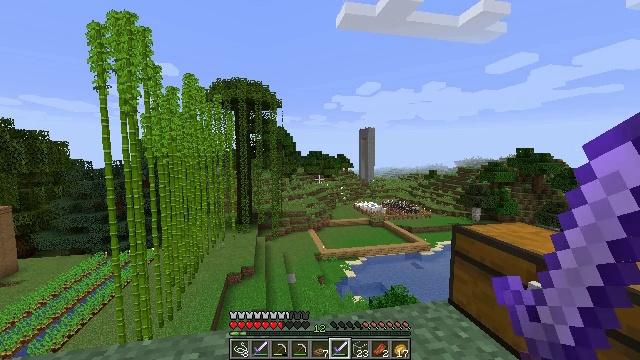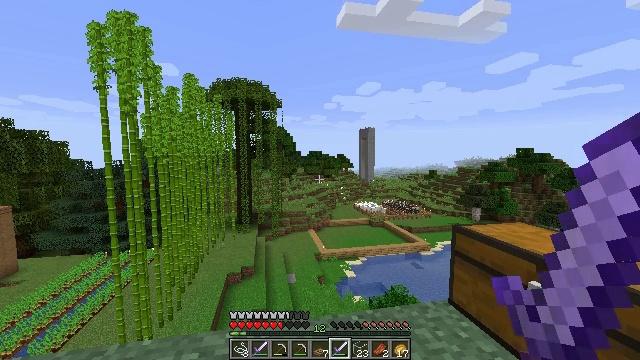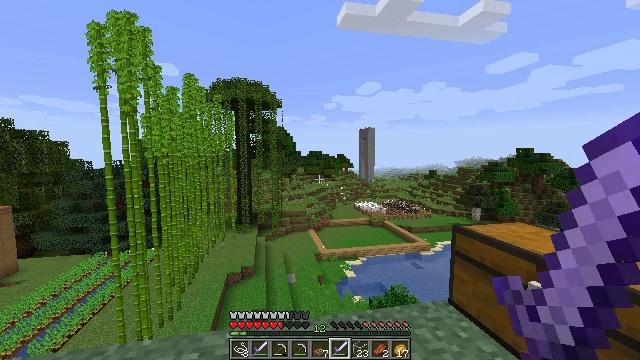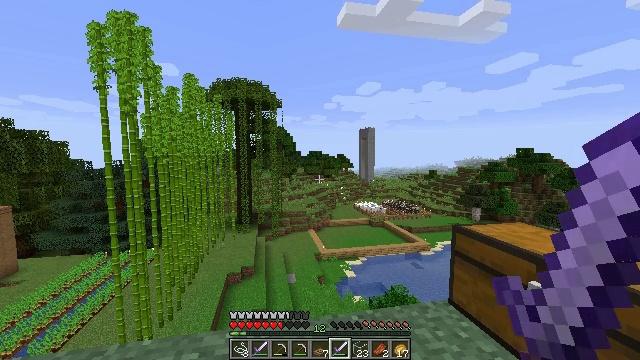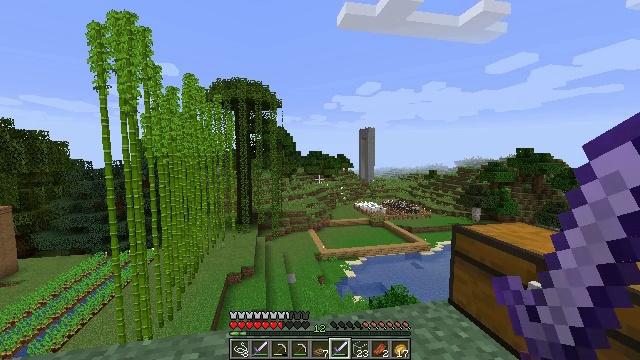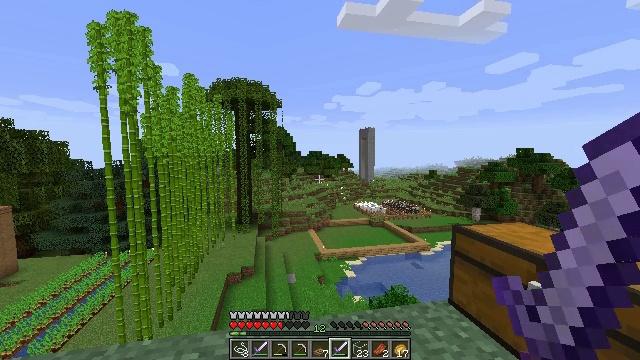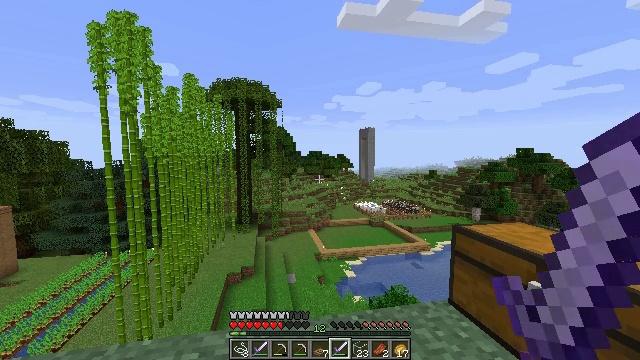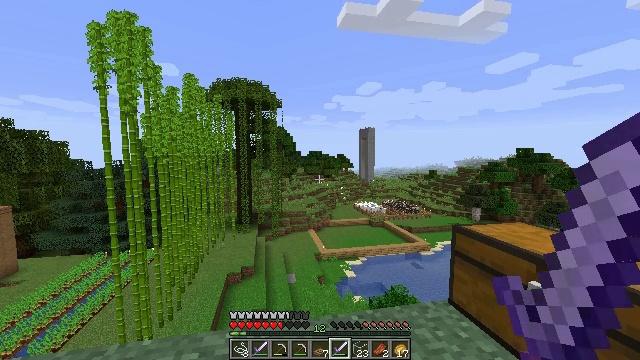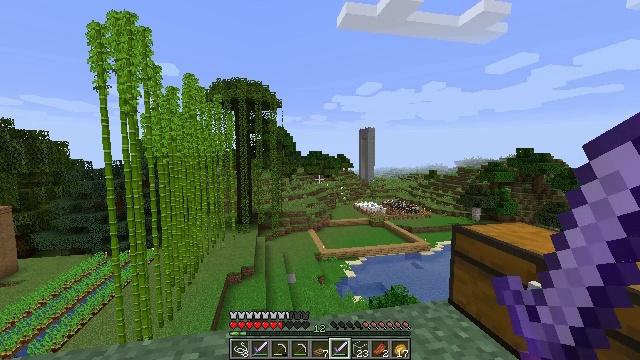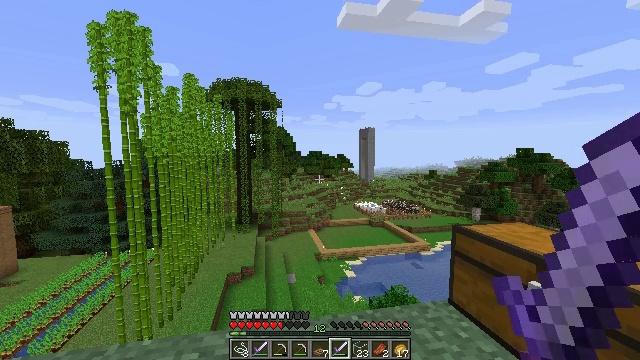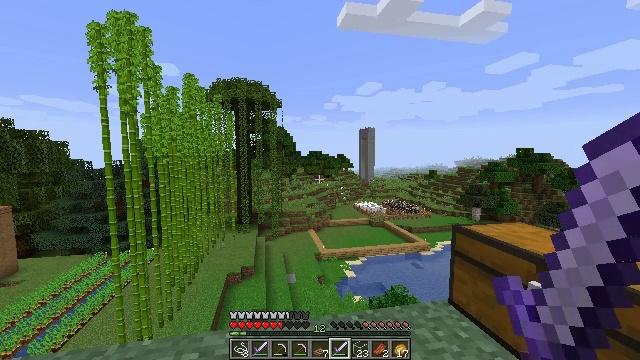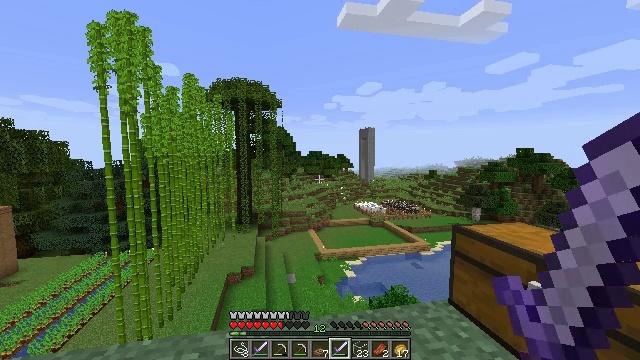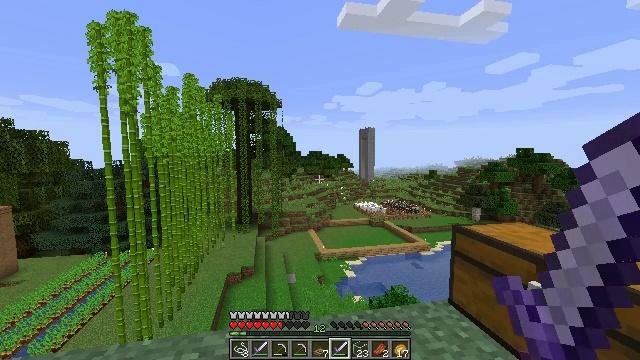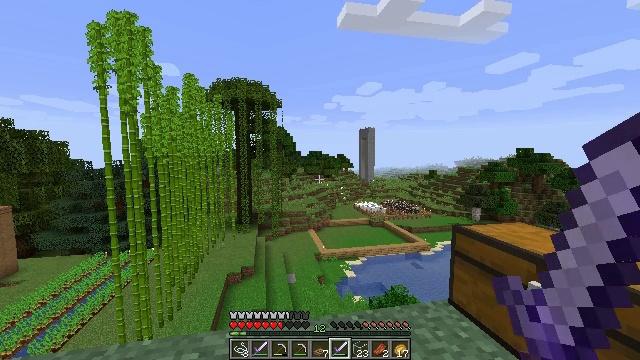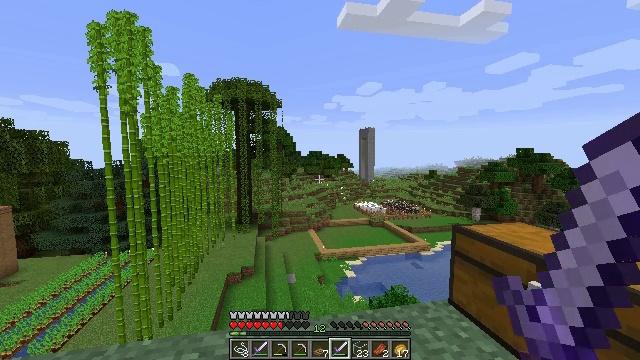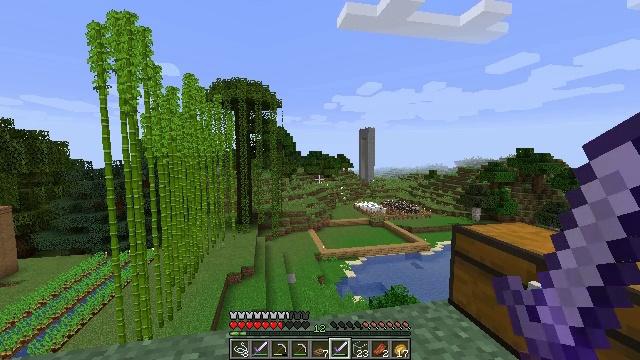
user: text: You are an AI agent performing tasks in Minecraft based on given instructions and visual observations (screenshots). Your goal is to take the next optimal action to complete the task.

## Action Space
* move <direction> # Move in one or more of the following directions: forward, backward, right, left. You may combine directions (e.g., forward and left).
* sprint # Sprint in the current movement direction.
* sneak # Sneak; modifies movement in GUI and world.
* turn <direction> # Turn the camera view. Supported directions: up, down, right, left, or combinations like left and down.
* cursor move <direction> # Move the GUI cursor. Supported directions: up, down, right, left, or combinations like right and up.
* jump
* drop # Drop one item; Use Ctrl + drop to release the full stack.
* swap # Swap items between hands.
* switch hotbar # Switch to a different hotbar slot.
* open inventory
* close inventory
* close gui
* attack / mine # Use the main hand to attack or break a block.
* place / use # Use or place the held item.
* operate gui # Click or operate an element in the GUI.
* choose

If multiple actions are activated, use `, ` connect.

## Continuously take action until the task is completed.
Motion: motion action
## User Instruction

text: Open the crafting table and craft a book.
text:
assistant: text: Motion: no_op
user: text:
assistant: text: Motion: no_op
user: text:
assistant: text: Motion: no_op
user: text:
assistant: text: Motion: no_op
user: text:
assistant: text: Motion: no_op
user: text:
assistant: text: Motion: no_op
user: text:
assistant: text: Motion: no_op
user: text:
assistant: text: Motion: no_op
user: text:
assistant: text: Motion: no_op
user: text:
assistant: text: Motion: no_op
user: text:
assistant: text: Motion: no_op
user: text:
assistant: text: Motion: no_op
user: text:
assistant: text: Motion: no_op
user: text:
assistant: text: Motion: no_op
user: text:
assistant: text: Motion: no_op
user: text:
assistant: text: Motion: no_op
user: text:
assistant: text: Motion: no_op
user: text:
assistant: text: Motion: no_op
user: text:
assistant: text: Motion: no_op
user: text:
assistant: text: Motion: no_op
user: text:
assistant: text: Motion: no_op
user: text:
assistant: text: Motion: no_op
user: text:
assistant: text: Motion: no_op
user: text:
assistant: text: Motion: no_op
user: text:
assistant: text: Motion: no_op
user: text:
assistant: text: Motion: no_op
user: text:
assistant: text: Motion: no_op
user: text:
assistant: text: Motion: no_op
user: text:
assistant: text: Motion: no_op
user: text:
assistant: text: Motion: no_op